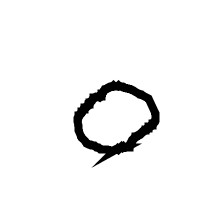
Shape: circle